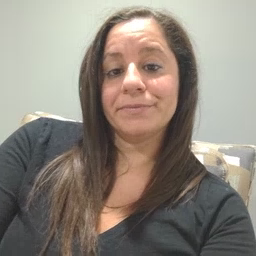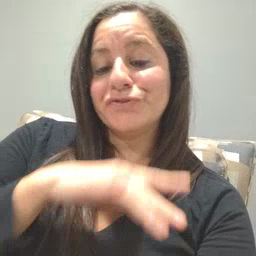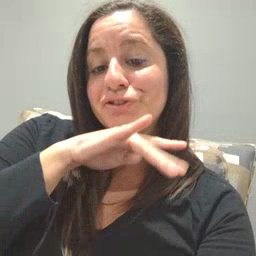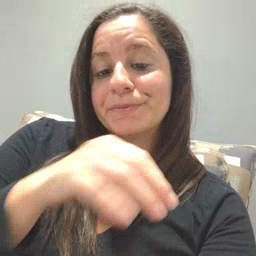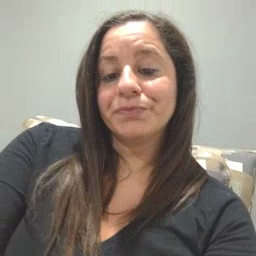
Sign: dirty